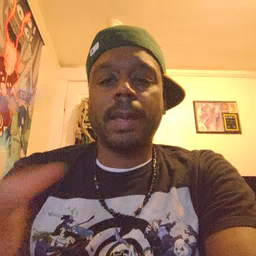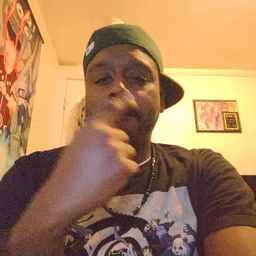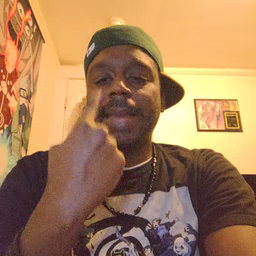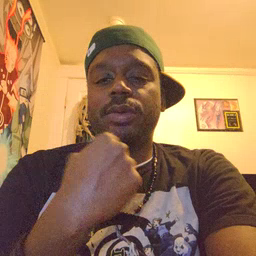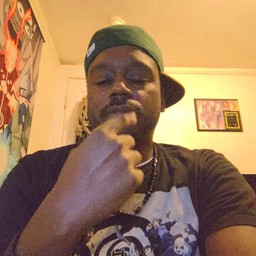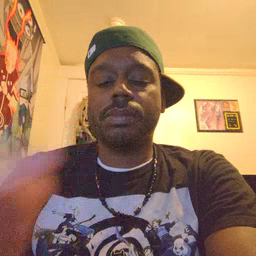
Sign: mouth